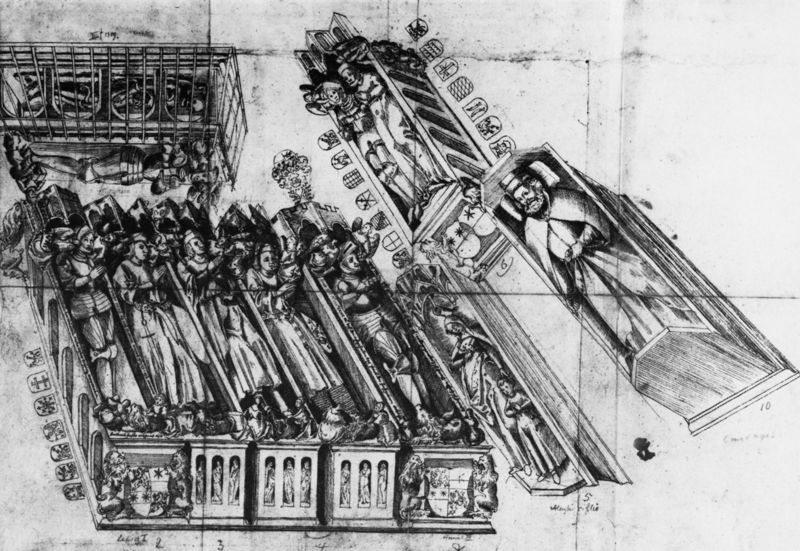
Titel: Die Grabmäler im Südchor der Elisabethkirche Marburg
Schlagwörter: kleider, schwarz, skizze, zeichnung, wand, adel, kind, mutter, paar, statue, liegen, ansicht, graphik, bischof, liegend, entwurf, ritter, wappen, sarg, statuen, grab, gräber, geistliche, heiliger, mönche, heilige, särge, hielige, grabmale, sarkophage, wappern